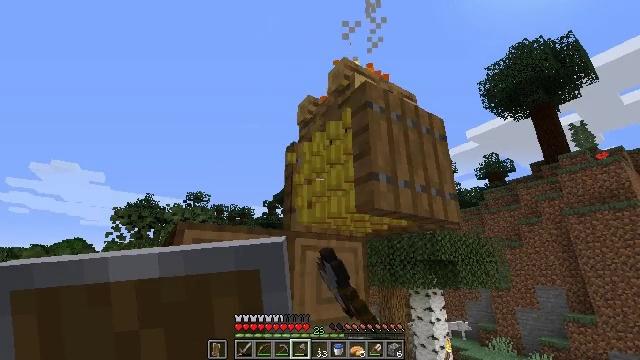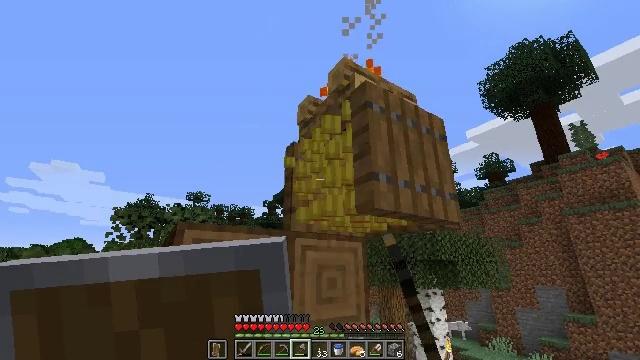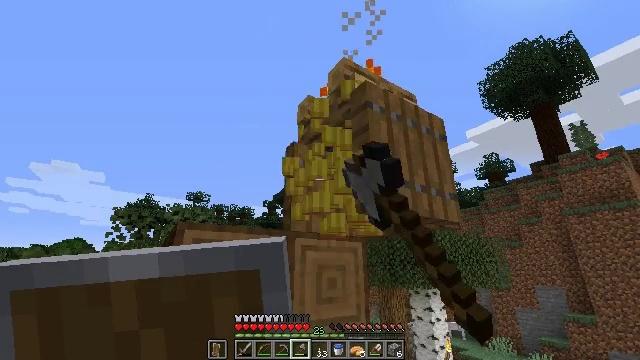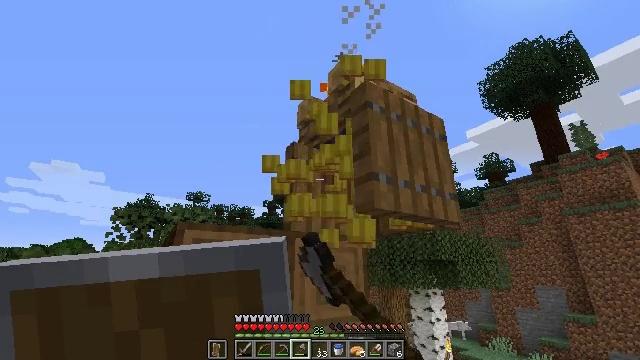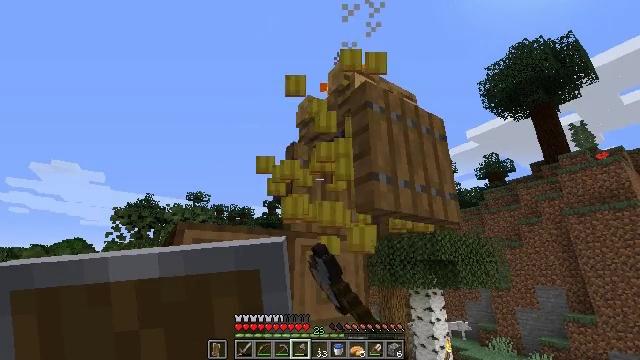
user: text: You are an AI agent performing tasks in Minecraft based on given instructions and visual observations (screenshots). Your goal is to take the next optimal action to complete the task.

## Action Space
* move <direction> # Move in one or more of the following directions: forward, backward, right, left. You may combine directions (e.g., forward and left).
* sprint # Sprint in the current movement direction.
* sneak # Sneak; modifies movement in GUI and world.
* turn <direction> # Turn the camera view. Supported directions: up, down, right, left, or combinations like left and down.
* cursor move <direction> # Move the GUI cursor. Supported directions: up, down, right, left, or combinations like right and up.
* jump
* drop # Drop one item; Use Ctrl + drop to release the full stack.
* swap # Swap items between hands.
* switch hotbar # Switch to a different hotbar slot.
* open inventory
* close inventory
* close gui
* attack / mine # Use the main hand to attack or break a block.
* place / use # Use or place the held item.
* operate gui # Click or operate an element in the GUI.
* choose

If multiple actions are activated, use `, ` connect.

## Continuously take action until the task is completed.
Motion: motion action
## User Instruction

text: Collect a hay block for crafting.
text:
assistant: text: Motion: attack / mine
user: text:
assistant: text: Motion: attack / mine
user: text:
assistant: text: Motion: attack / mine
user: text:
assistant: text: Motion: attack / mine
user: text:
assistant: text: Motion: attack / mine